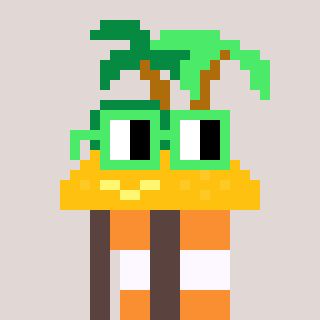
a pixel art character with square light green glasses, a island-shaped head and a darkbrown-colored body on a warm background